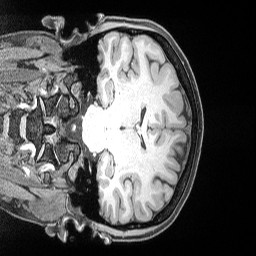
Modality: T1w
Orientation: coronal
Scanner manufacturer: siemens
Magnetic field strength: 3 T
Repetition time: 2.53 s
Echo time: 0.00169 s